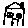
Label: house